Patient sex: F
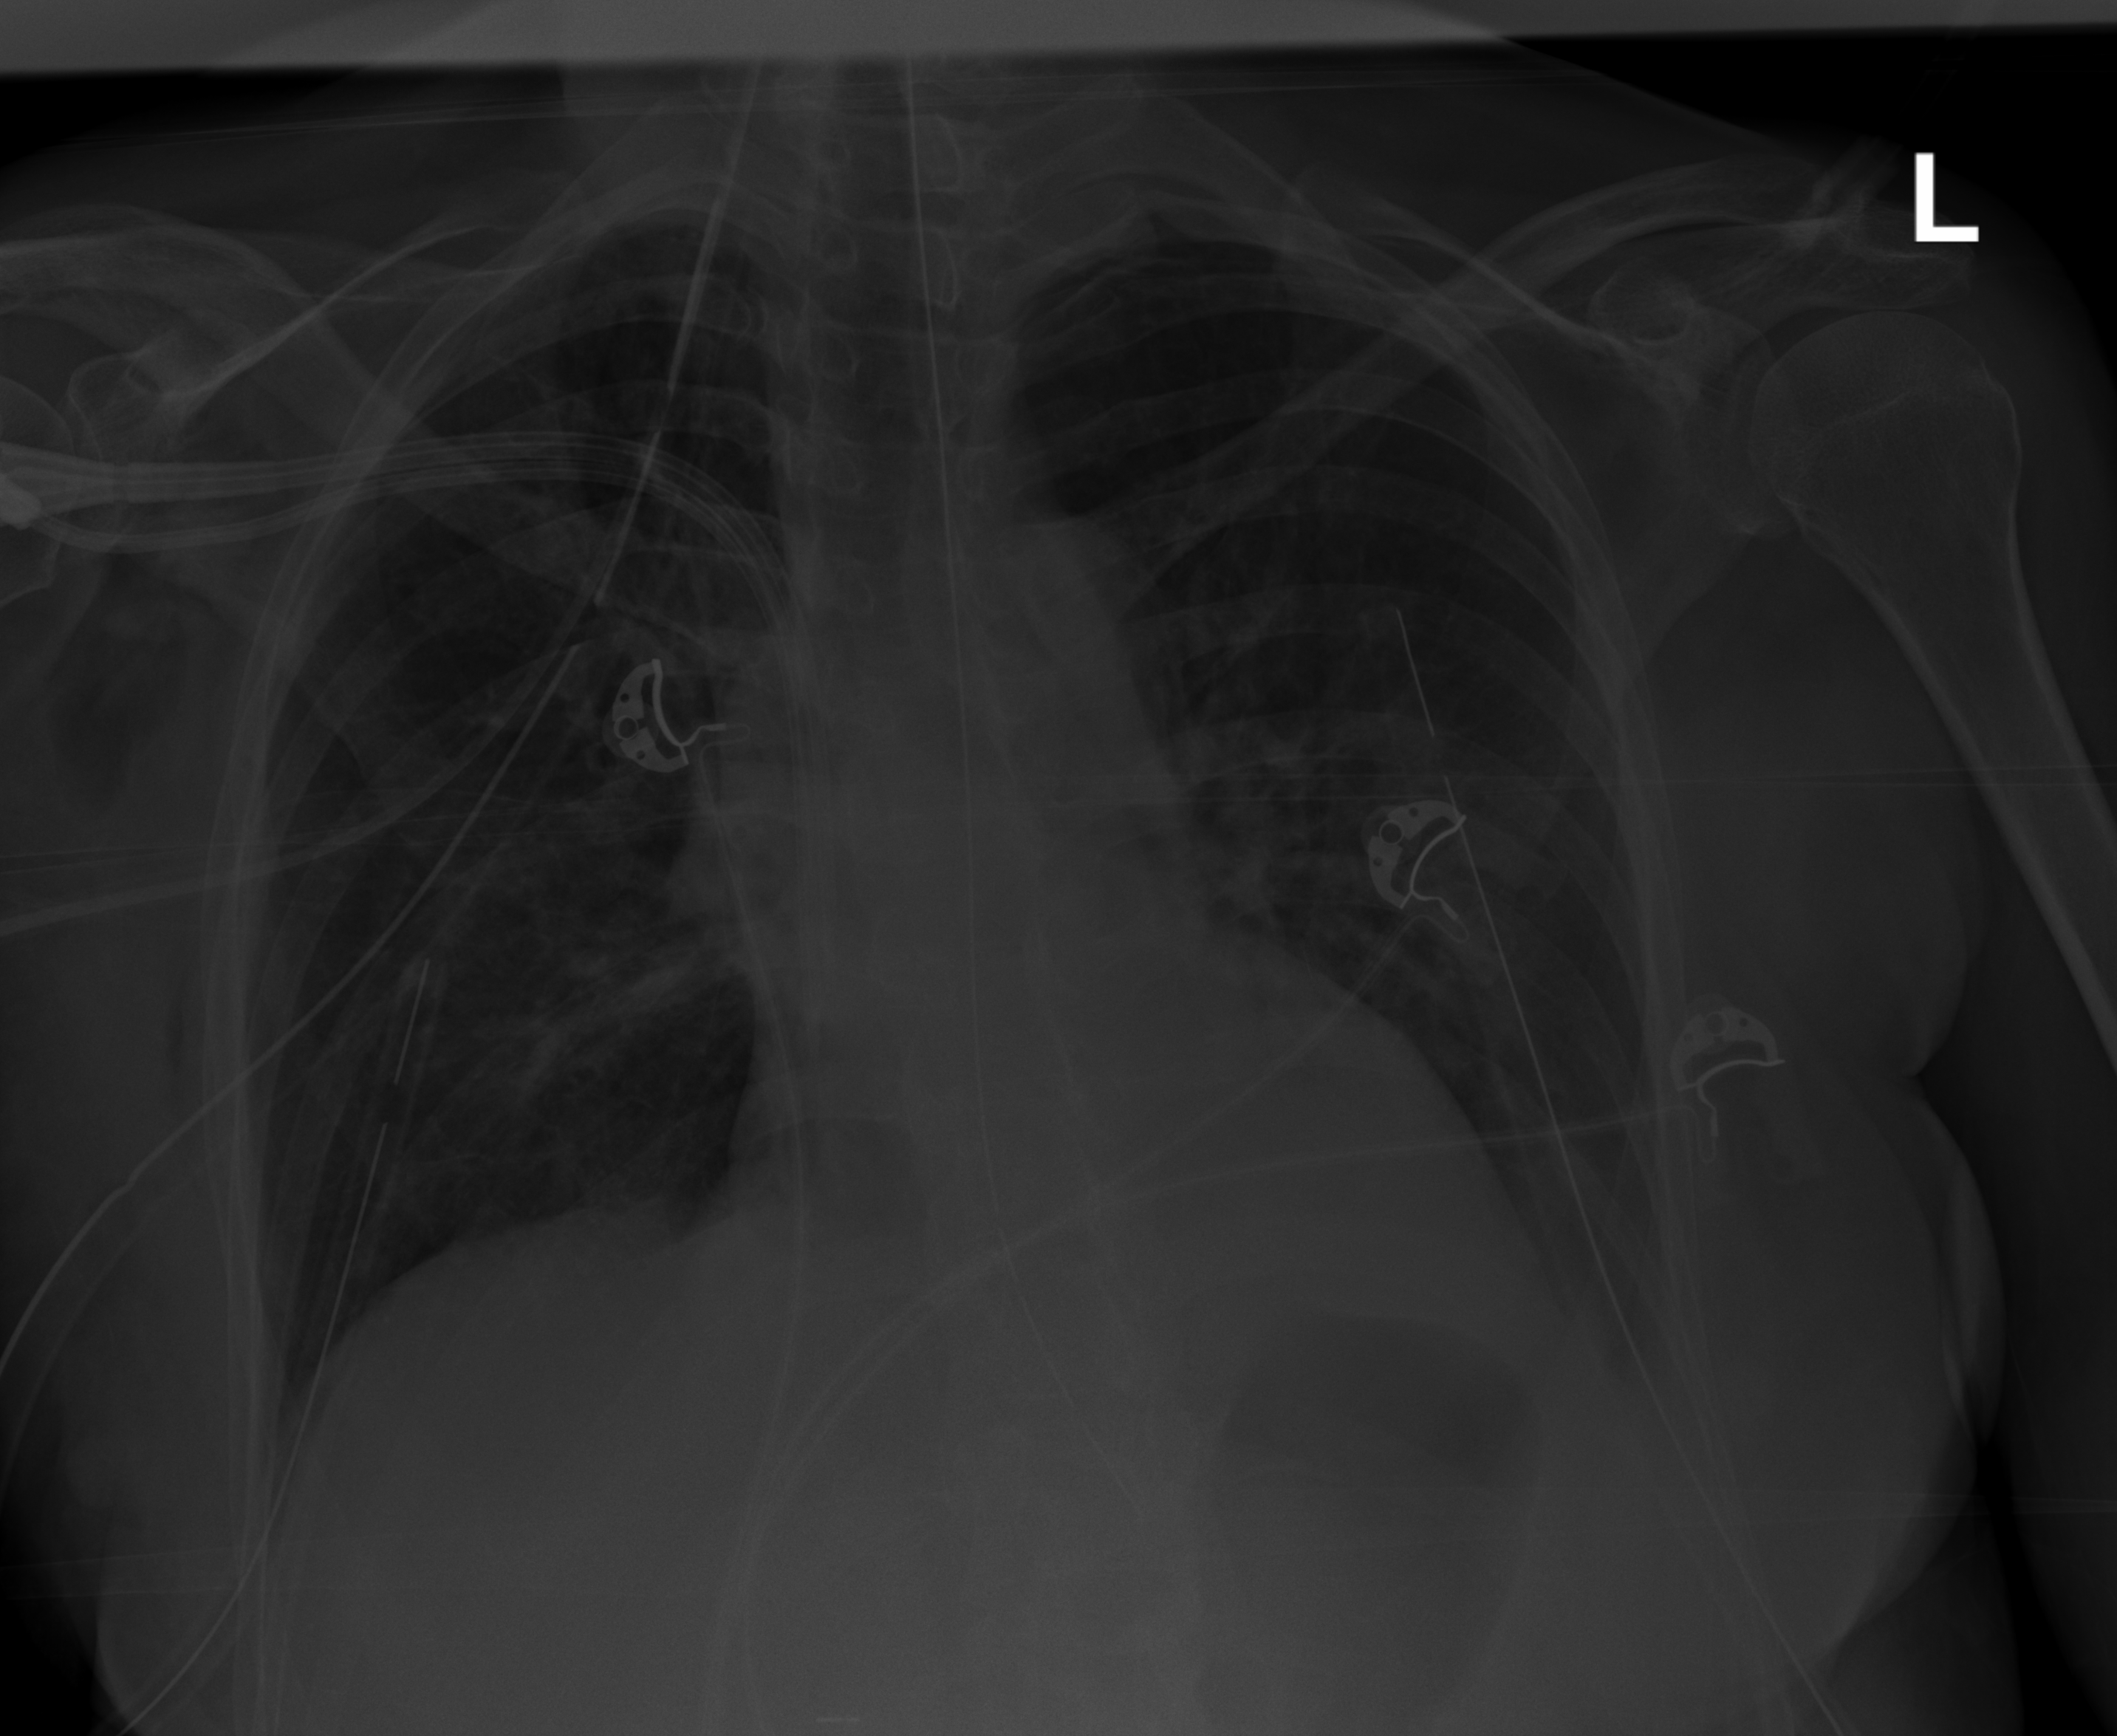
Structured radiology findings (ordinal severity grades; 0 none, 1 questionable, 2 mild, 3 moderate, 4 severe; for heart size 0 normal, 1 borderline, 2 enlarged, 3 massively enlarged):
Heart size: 0
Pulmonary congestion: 0
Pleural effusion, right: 0
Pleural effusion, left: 2
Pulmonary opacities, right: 0
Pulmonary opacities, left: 0
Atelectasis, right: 2
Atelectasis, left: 2